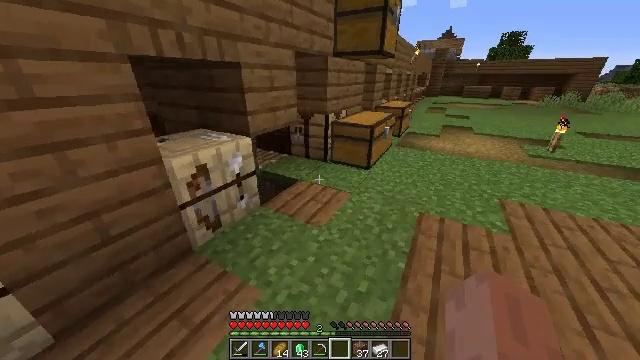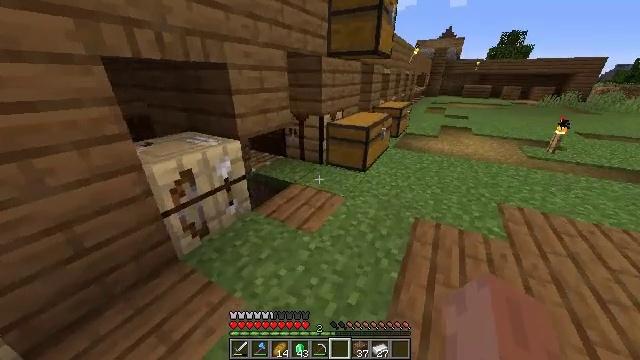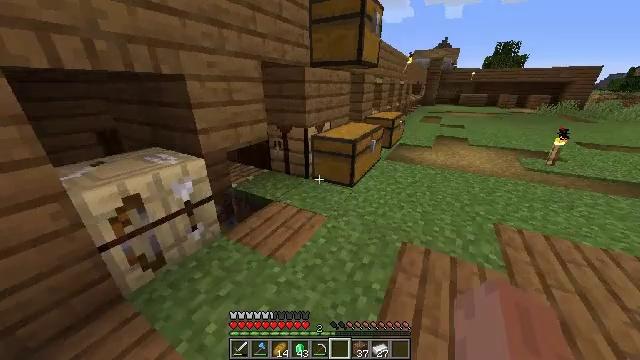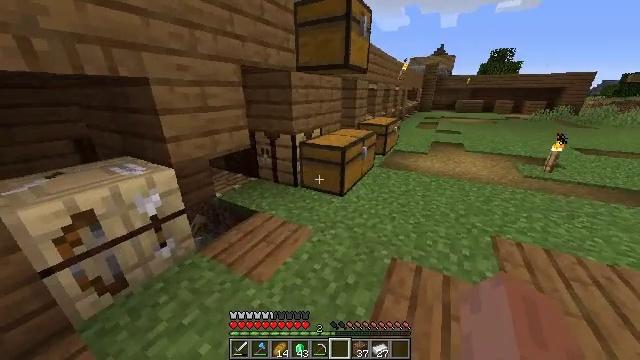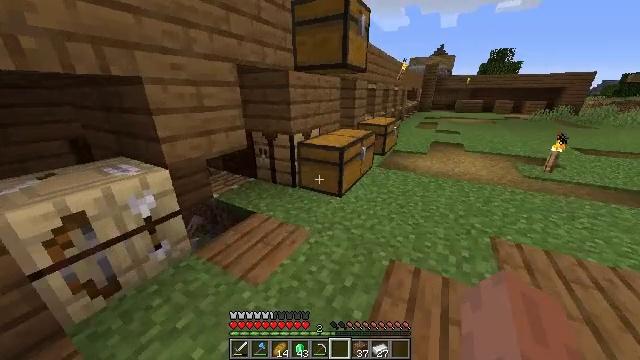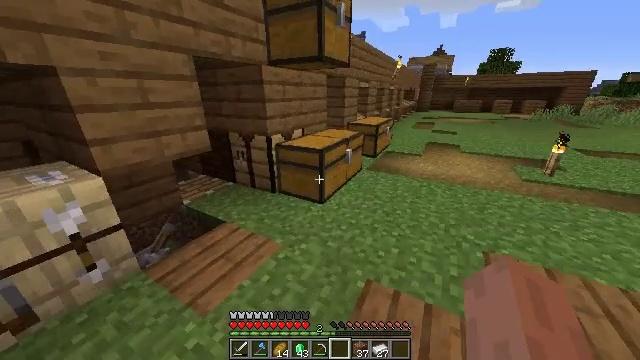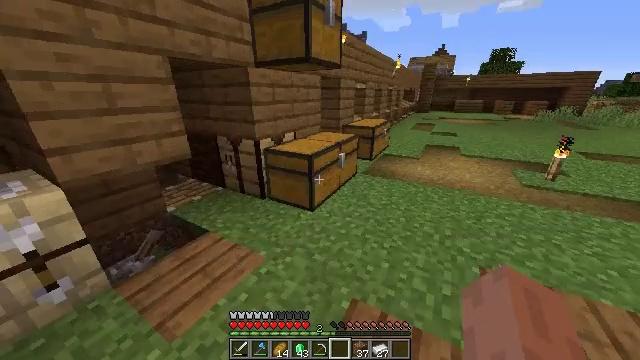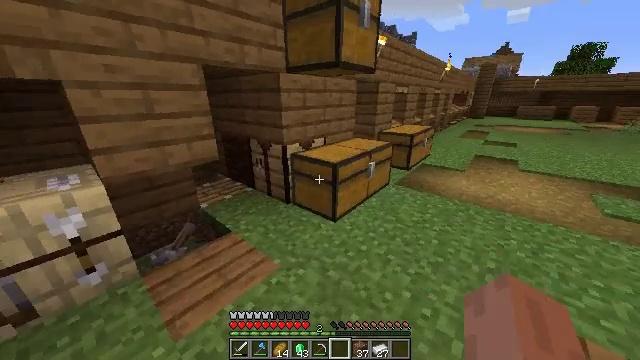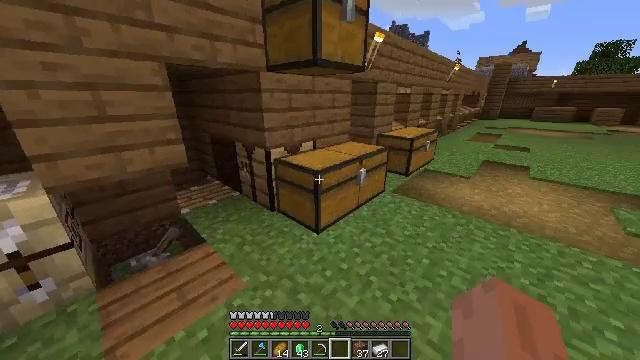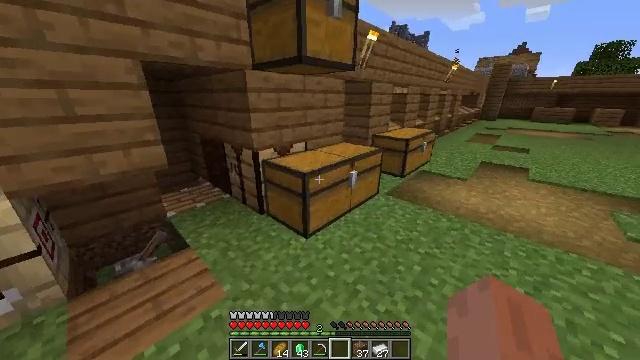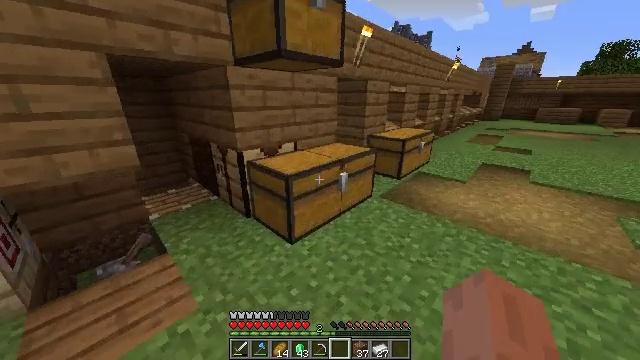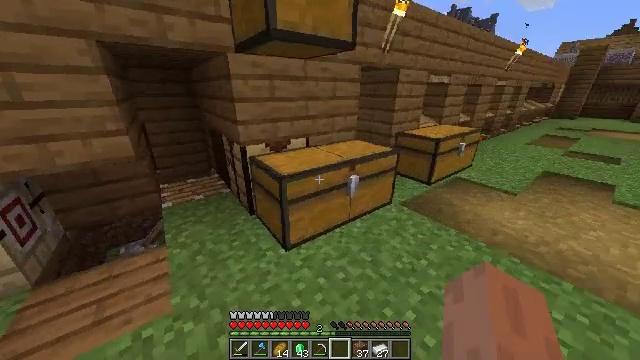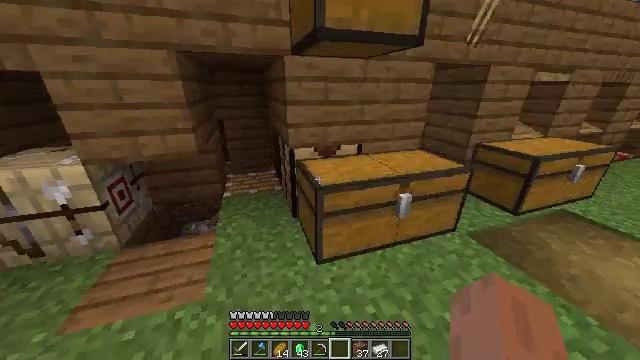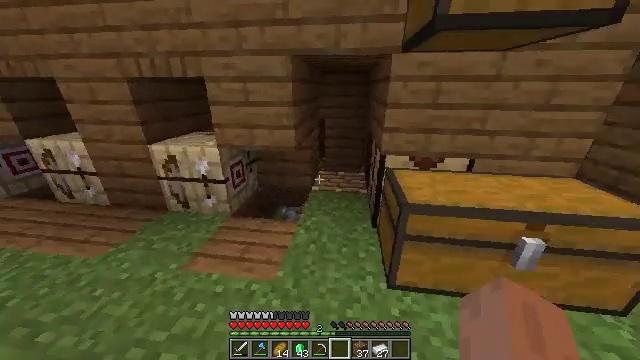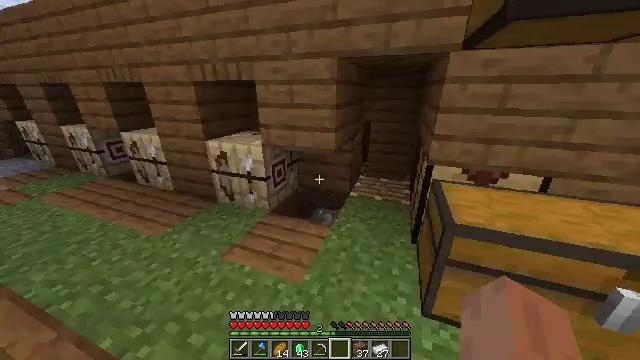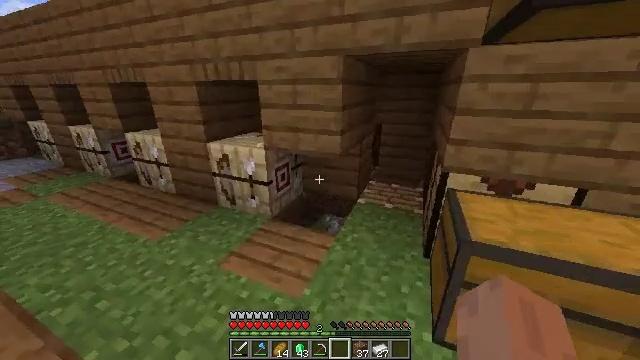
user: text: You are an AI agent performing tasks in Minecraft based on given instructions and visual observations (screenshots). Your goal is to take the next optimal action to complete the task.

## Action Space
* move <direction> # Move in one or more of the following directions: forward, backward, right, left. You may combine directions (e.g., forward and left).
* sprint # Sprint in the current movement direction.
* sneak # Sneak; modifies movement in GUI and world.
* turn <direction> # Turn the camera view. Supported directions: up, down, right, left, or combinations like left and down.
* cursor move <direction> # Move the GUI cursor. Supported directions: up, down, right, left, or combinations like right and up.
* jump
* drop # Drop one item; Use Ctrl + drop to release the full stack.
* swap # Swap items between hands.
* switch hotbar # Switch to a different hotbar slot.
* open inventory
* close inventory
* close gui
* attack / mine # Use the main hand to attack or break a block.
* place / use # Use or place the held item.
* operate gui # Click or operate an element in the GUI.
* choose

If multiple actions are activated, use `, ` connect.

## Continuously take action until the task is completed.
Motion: motion action
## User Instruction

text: Recycle the fletching table.
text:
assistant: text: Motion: move forward and move right, sprint
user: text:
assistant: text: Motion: move forward and move right, sprint, turn up
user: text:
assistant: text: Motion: move forward and move right, sprint, turn up
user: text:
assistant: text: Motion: move forward and move right, sprint
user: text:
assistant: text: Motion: move forward and move right, sprint
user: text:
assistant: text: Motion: move forward and move right, sprint
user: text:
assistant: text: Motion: move forward and move right, sprint, turn left
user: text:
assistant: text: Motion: move forward and move right, sprint, turn left
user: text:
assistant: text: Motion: move forward and move right, sprint
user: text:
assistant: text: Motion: move forward and move right, sprint
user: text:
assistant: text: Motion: move forward and move right, sprint, turn left and down
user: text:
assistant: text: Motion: move forward and move right, sprint, turn left
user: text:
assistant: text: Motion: move forward, turn left
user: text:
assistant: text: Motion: turn left
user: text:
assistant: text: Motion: move forward, turn left
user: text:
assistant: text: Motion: move forward, turn left and up
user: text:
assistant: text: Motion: move forward, sprint, turn left and up
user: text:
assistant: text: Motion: move forward and move left, sprint, turn left and up
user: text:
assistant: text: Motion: move forward and move left, sprint
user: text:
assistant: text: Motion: move forward and move left, sprint
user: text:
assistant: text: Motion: move forward and move left, sprint
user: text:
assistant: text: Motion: move forward and move left, sprint, turn right and down
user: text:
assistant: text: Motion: move forward and move left, sprint, turn right and down
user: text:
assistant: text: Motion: move forward and move left, sprint, turn right
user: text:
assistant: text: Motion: move forward and move left, sprint
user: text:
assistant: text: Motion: move forward and move left, sprint
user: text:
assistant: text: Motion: move forward and move left, sprint, turn right
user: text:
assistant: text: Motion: move forward and move left, sprint, turn right
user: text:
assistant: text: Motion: move forward and move left
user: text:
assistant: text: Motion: no_op